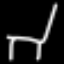
Label: chair